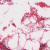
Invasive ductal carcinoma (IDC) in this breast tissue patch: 0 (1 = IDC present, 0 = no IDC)